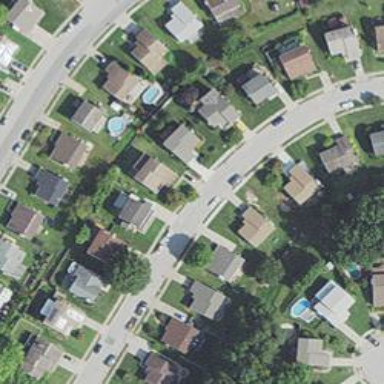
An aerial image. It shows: Charming neighbourhood.